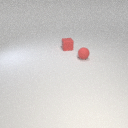
small red rubber sphere to the right of small red rubber cube